Field crop: maize
Growth stage: 2
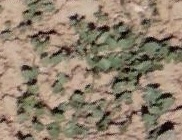
Species: convolvulus